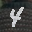
Label: 4